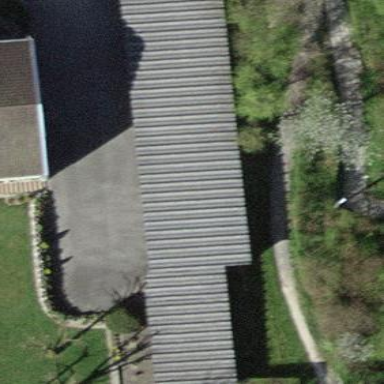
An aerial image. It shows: Garage.